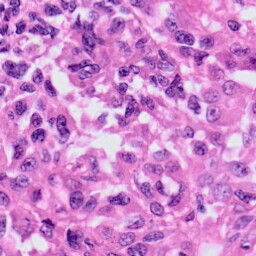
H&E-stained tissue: Skin